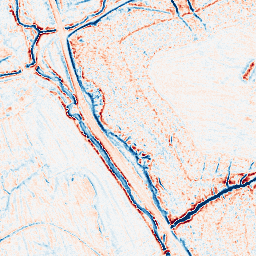
Category: edge_preserving
Decomposition family: anisotropic_diffusion
Decomposition parameters: iterations: 10
kappa: 10
gamma: 0.15
Upsampling method: sinc_blackman
Upsampling parameters: scale: 2
kernel_size: 8
Upsampling scale: 2